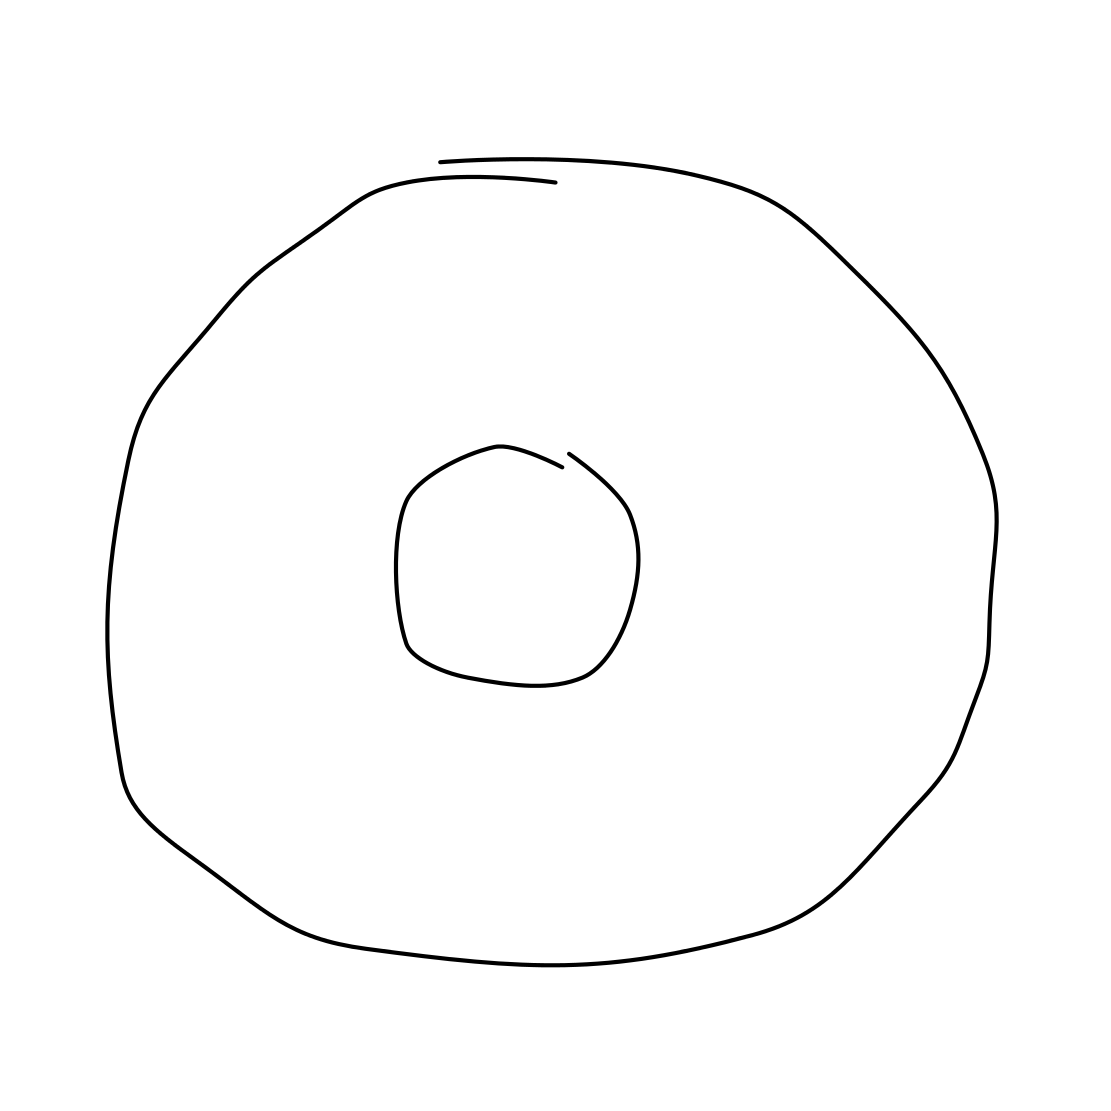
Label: donut